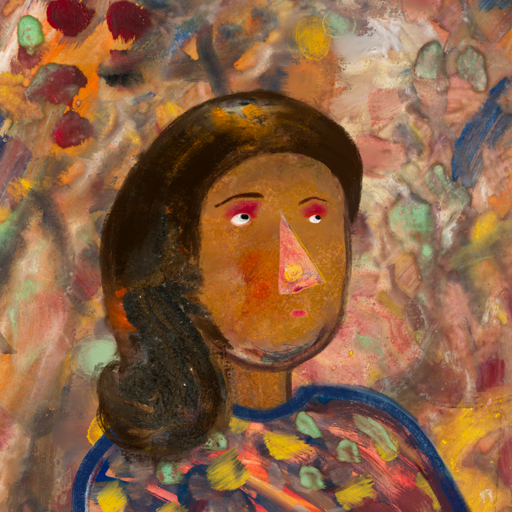
Background: Mother_And_Son_Mother, Head And Neck Side: Pipe, Face Side: Irani, Bust: Mother_And_Son_Mother, Hair Side: Gypsy_Queen, Head Accessory: Blank, Second Necklace: Blank, Necklace: Blank, Baby: Blank